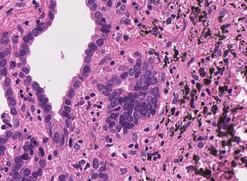
Tumor epithelial tissue: yes
Tumor-associated stroma tissue: yes
Normal tissue: no